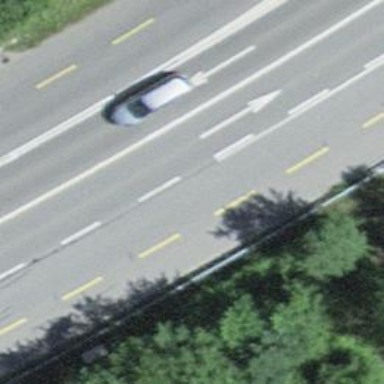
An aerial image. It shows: Primary highway with asphalt surface and designated cycle lane.